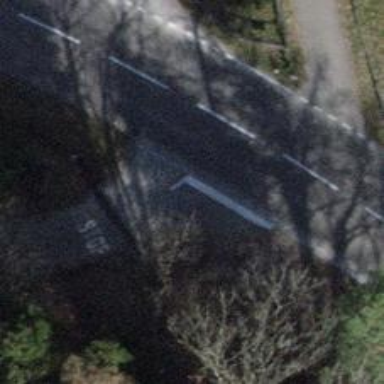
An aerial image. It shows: Stop road.